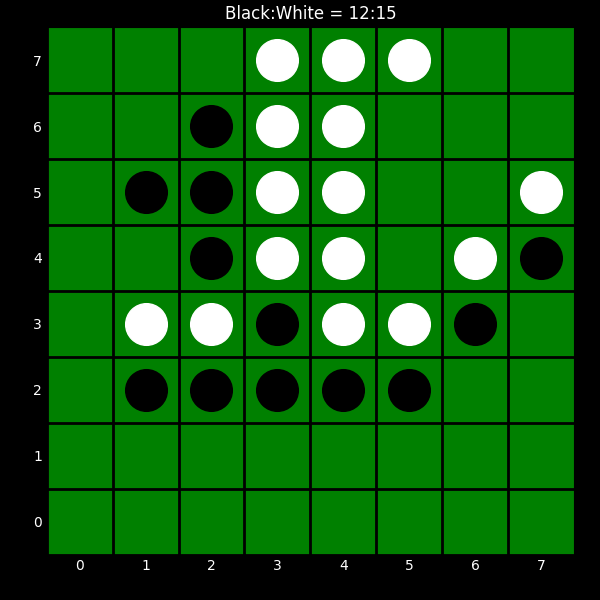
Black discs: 12
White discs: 15